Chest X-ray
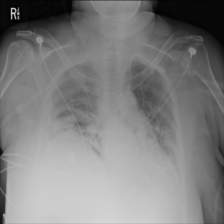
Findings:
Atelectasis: positive
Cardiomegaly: negative
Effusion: positive
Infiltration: negative
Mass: negative
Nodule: negative
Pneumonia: negative
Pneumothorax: negative
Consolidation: negative
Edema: negative
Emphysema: negative
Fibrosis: negative
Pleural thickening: negative
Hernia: negative